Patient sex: F
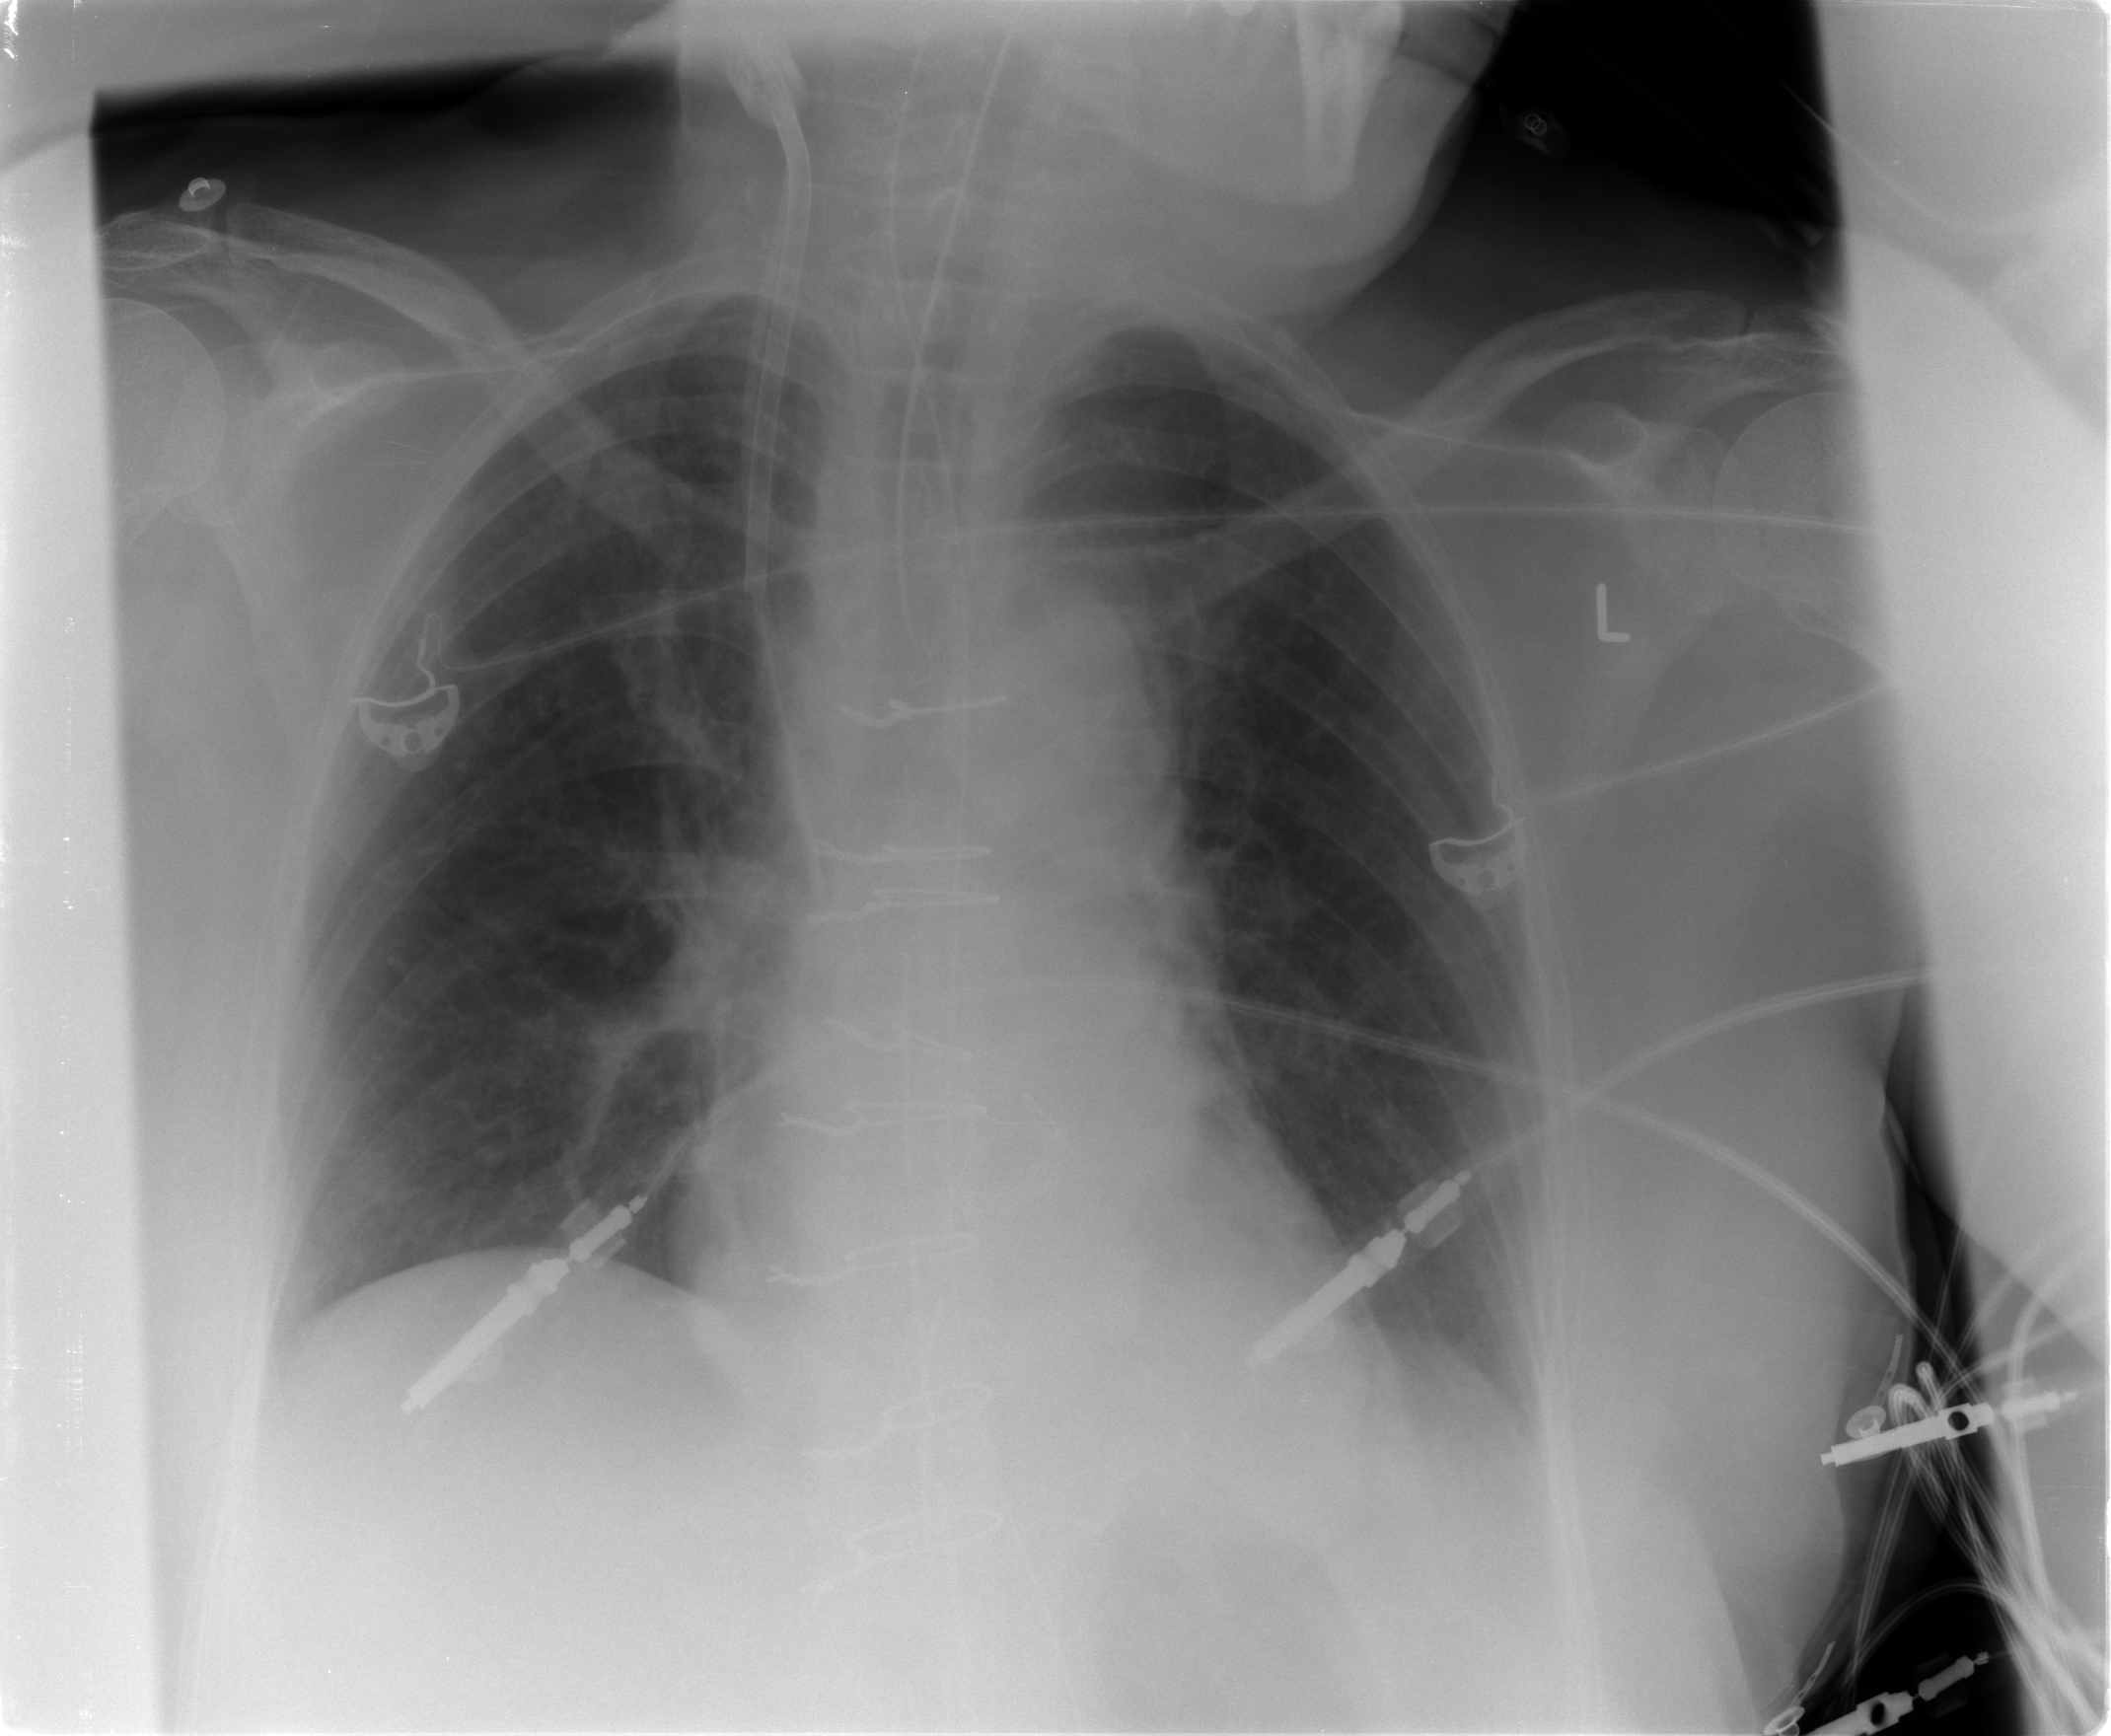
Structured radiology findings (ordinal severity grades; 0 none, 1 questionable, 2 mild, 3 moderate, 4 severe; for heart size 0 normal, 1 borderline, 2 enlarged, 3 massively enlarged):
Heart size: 0
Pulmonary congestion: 0
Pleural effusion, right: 0
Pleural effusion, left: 0
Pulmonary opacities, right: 0
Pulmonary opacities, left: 0
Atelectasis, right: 2
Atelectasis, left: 0